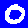
Digit: 0